Field crop: tomato
Growth stage: 1
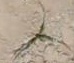
Species: cyperus